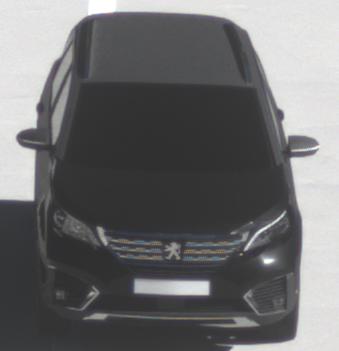
Make: Peugeot
Model: 5008 1.2 PureTech 130 Active
Detailed model: 5008 (II) (03/17 - 09/20)
Model produced from: 2017/03
Model produced until: 2018/07
Doors: 5
Color: black
Road condition: dry road
Daytime: morning or afternoon
Contrast: high contrast